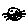
Label: cat